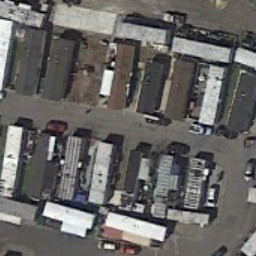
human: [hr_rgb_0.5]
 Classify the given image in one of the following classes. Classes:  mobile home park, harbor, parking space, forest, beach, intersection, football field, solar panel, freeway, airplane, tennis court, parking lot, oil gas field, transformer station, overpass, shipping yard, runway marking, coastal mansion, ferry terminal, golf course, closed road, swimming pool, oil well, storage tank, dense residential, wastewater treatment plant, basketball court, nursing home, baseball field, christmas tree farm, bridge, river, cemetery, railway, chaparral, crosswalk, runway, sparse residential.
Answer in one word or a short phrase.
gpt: mobile home park